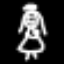
Label: angel